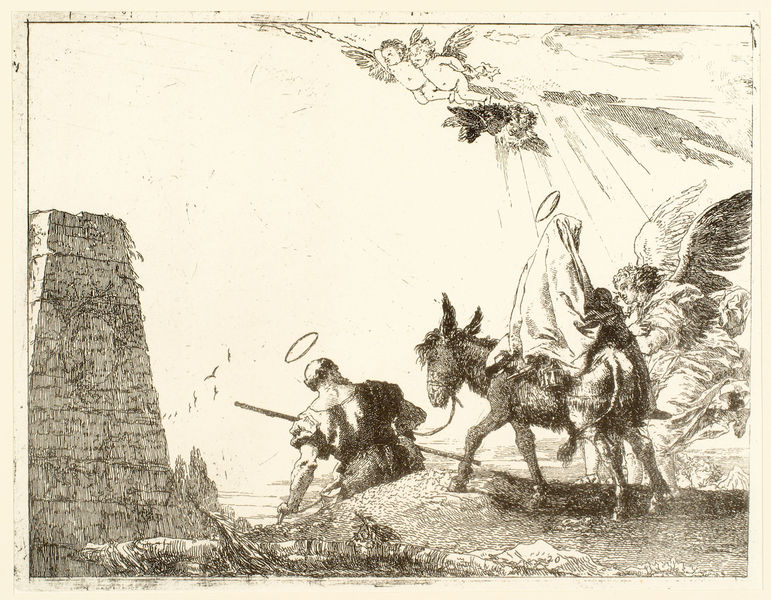
Titel: Die Flucht nach Ägypten
Künstler: Domenico Giovanni Tiepolo
Institution: Berlin, Kupferstichkabinett
Schlagwörter: gott, himmel, weiß, licht, rücken, schwarz, zeichnung, schleier, weg, bibel, stein, vögel, sonne, mantel, esel, engel, reiten, ritt, papier, mauer, druck, stich, offenbarung, leinwand, schein, heiligenschein, christus, jesus, wanderer, sage, wesen, heiliger, maria, elfe, josef, ägypten, geist, reitend, flucht nach ägypten, wesen elfe